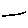
Label: line